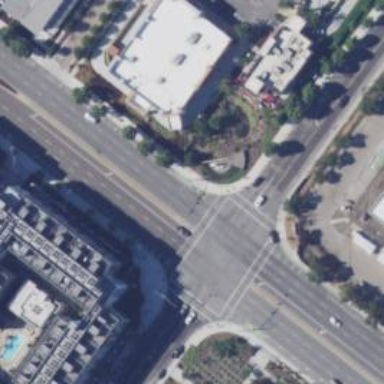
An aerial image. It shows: Solid stop line on the road.